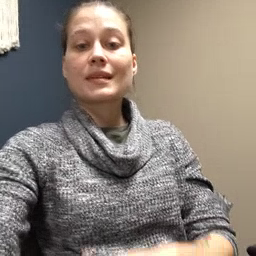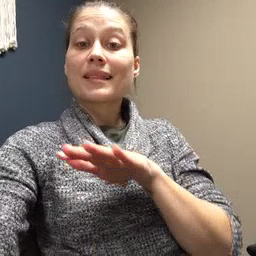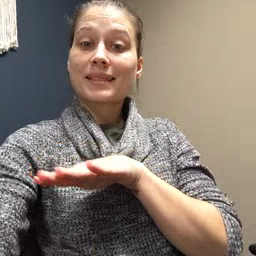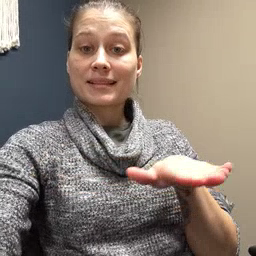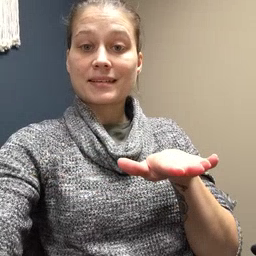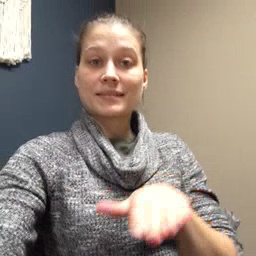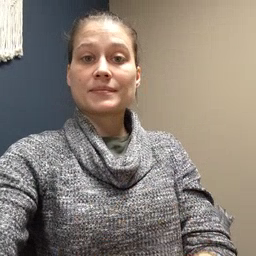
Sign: clean